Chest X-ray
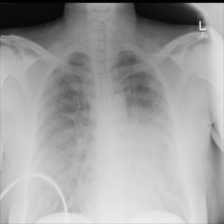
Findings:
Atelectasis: negative
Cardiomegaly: negative
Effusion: negative
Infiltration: negative
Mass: positive
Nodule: negative
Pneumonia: negative
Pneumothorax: negative
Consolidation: negative
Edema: positive
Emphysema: negative
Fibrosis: negative
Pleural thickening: negative
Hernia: negative